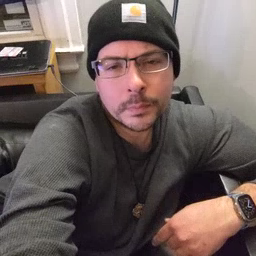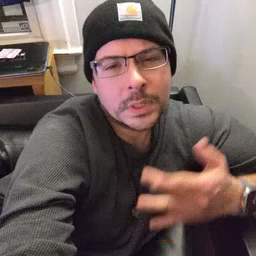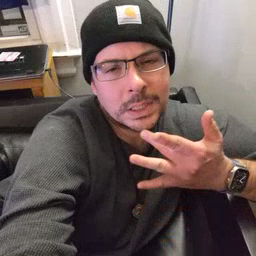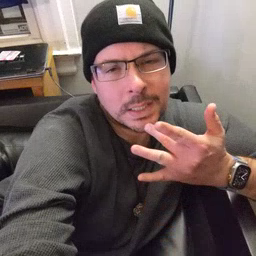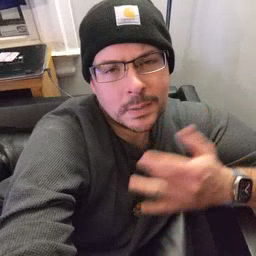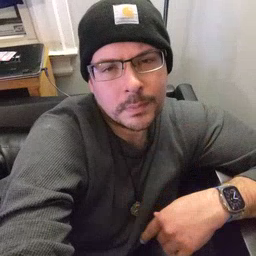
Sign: taste